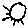
Label: sun